Question: I follow the documentation of angular material to make theme.
I have this:

And even if it seems to works fine, you can see that some items didn't change: background, icons...
In my 'themes.scss' (which is well imported), I have this:
'''
$themes-map: (
indigo-pink: (
primary-base: $mat-indigo,
accent-base: $mat-pink,
),
deeppurple-amber: (
primary-base: $mat-deep-purple,
accent-base: $mat-amber,
),
pink-bluegrey: (
primary-base: $mat-pink,
accent-base: $mat-blue-gray,
),
purple-green: (
primary-base: $mat-purple,
accent-base: $mat-green,
)
);
'''
I tried to add a dark theme, for example 'deeppurple-amber-dark':
'''
deeppurple-amber-dark: (
primary-base: $mat-deep-purple,
accent-base: $mat-amber,
),
'''
But the background of the menu to change theme always stay white, so I think I replace the basic theme. I tried to remove the 'deeppurple-amber' theme to get the default one, but now I don't have anything on the theme selector...
I found that I should add 'class="mat-app-background"', so I have this:
'''
<body class="mat-app-background mat-typography">
<app-root></app-root>
</body>
'''
But nothing change.
I'm not using the 'mat-sidenav-container' such as other question refer. I'm using 'mat-toolbar' but only for the header, so I don't know if it change something.
<URL> you can find an example of working project, without outdated versions.
You can check on <URL>. : this can't work because stackblitz don't import repo from files.
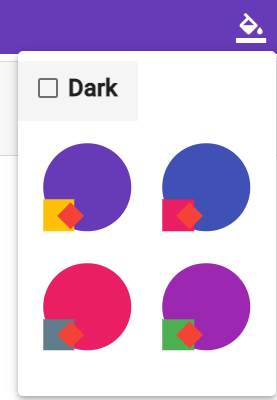
Answer: The problem as i see it in your code is that you are not using Material as expected, you need to use the layout components it offers and the styles will be applied.
For example if i wrap the router outlet with mat-card like so:
'''
<div class="content" role="main">
<mat-card>
<router-outlet></router-outlet>
</mat-card>
</div>
'''
<URL>
I think Material is not a good option if you just want to use the styles without using the components, maybe try some CSS frameworks like bootstrap or tailwind.